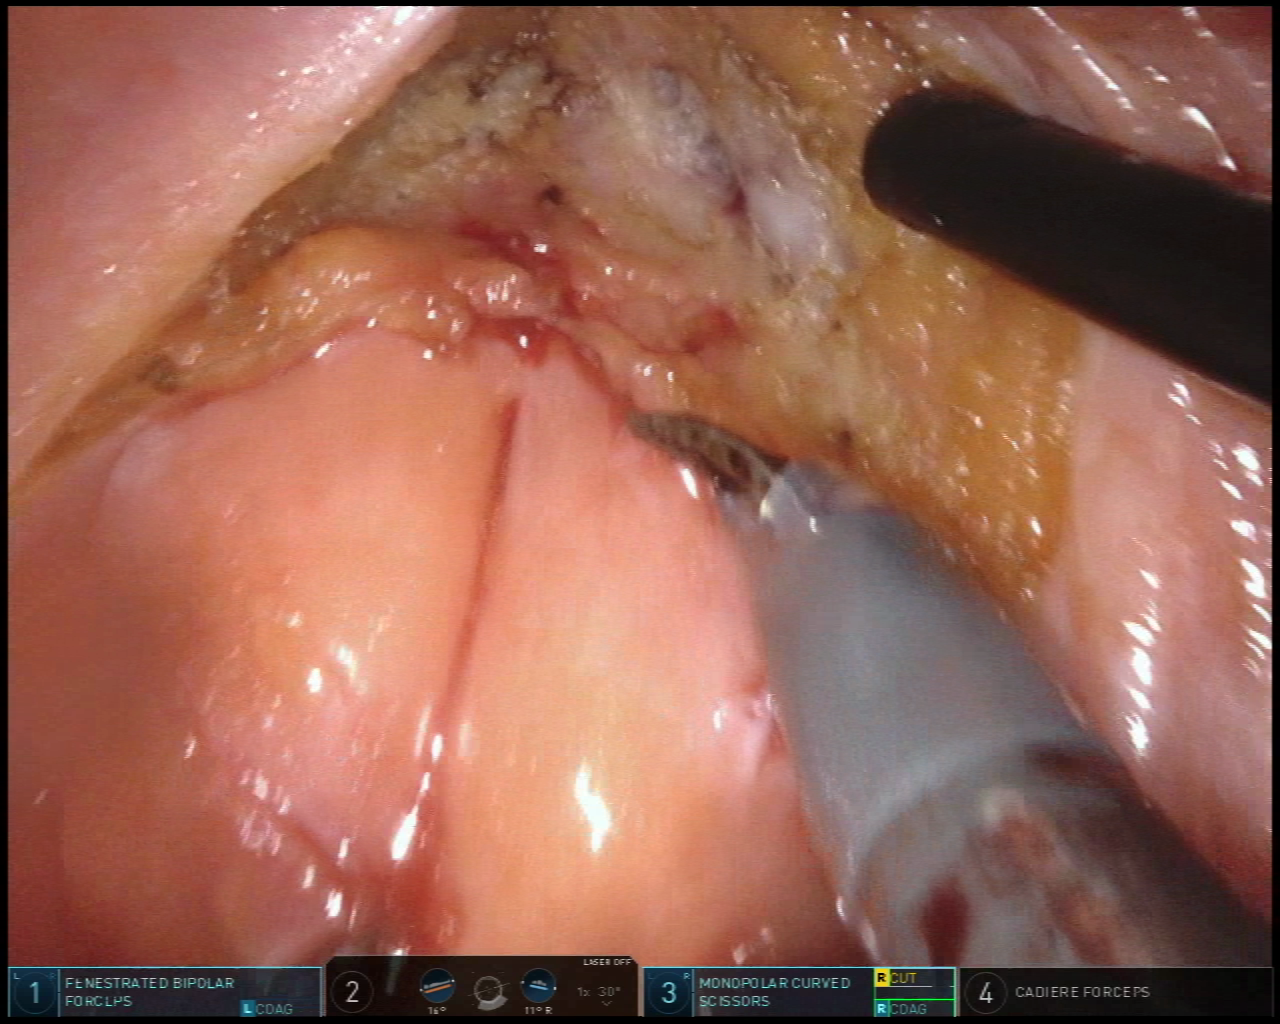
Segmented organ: vesicular_glands
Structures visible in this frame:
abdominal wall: no
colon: no
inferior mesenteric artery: no
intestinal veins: no
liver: no
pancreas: no
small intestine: no
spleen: no
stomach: no
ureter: no
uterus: no
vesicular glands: yes